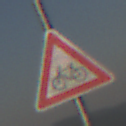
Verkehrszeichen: RadverkehrRechts
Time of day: SunriseSunset
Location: Outdoor (Nature)
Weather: Clear
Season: NotSpecified
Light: Natural